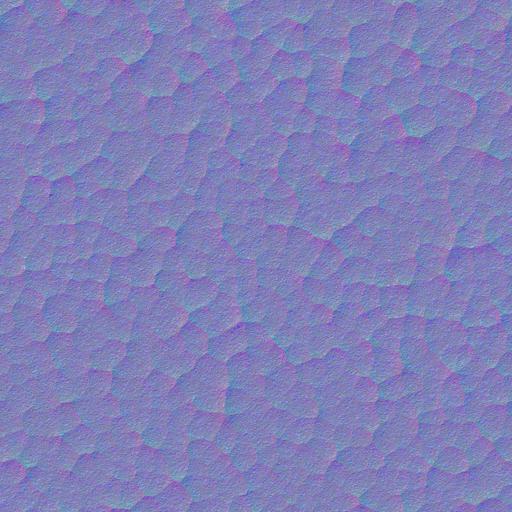
green moss mossy